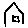
Label: house